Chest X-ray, PA view. Patient: 48 years old, sex M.
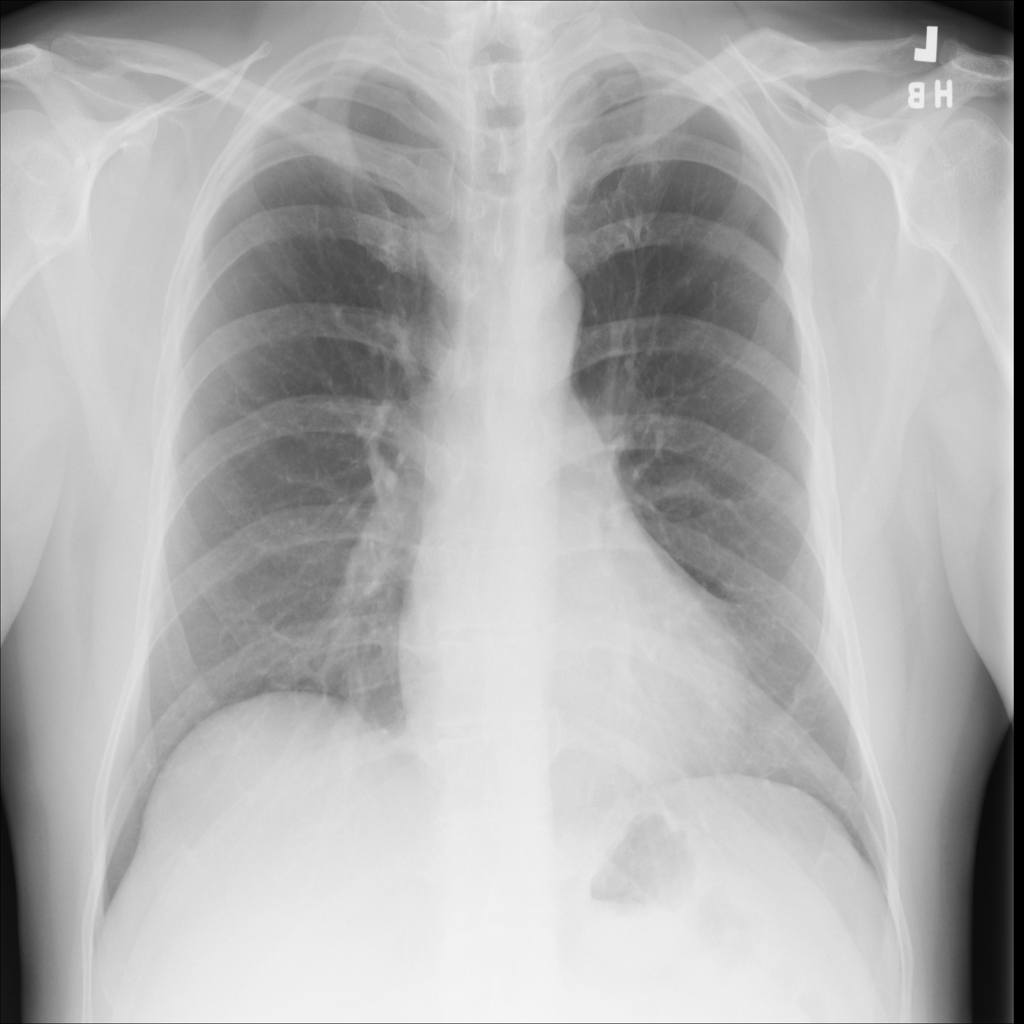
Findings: No Finding